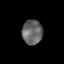
Tissue: lung
Cell type: T cells
Senescence score: 0.2249
Nuclear area (px): 495
Mean DAPI intensity: 100.911